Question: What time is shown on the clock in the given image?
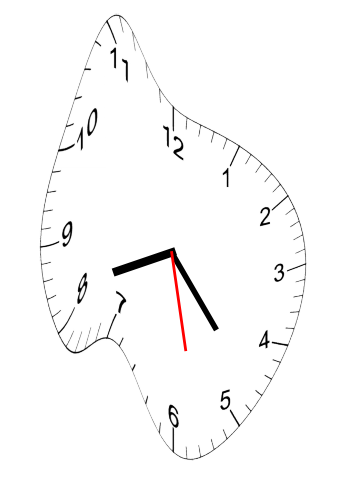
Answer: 08:23:28